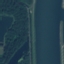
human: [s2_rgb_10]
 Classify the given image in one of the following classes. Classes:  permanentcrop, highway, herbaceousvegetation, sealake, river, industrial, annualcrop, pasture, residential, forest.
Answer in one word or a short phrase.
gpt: River